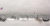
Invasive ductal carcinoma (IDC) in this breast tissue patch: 0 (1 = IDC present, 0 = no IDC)